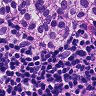
Metastatic tissue present: yes